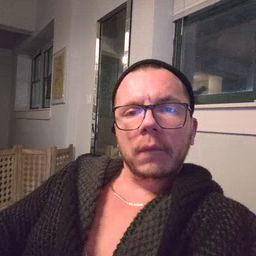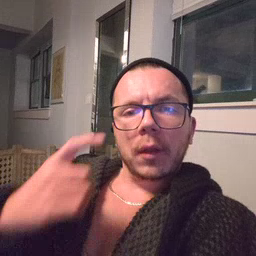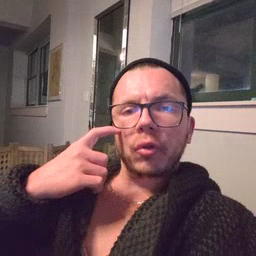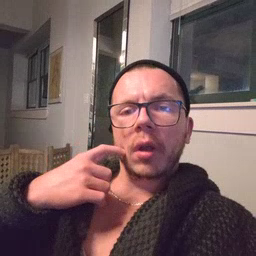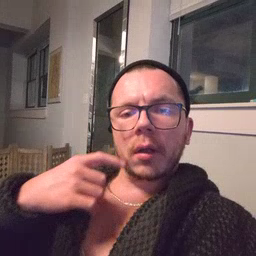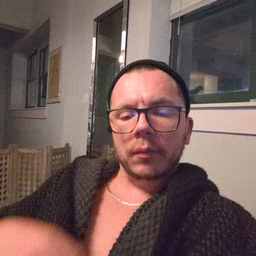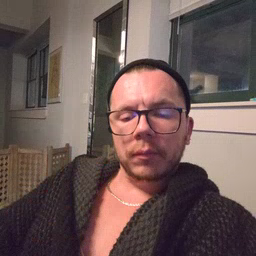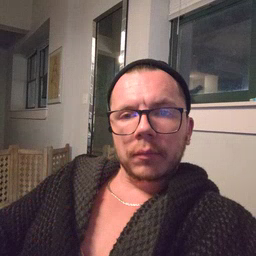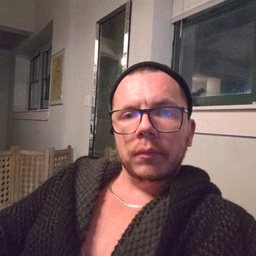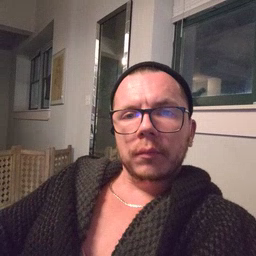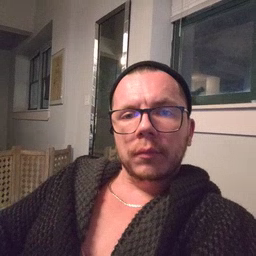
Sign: cry